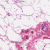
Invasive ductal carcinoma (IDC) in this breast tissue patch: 0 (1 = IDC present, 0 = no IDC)